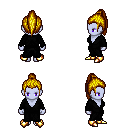
a pixel art fantasy rpg character, female body template, dark elf, purple skin, gray robe, gold greaves, blonde long topknot hairstyle, gold boots, four views (front, back, left, right), 2x2 character sprite sheet, small pixel art, hard edges, no anti-aliasing